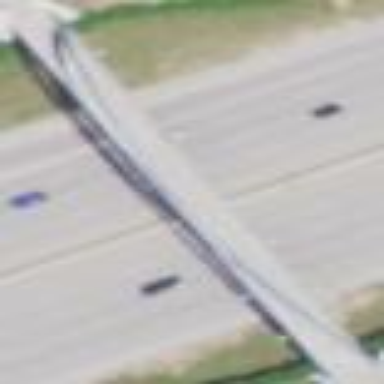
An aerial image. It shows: Man-made bridge.